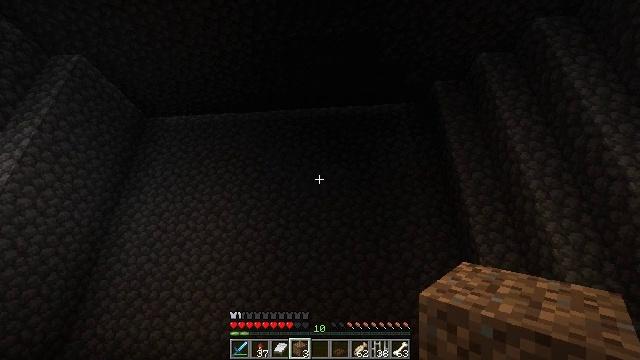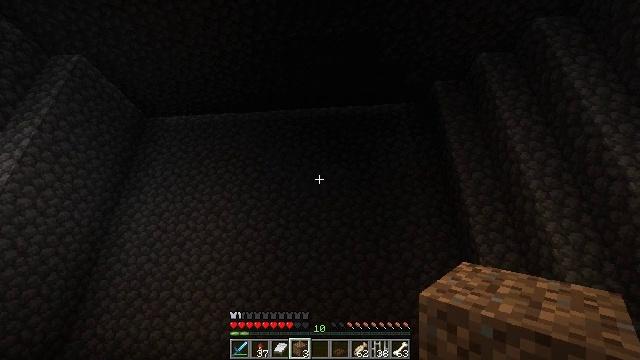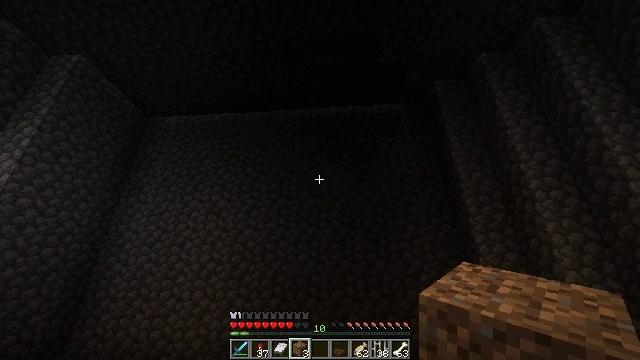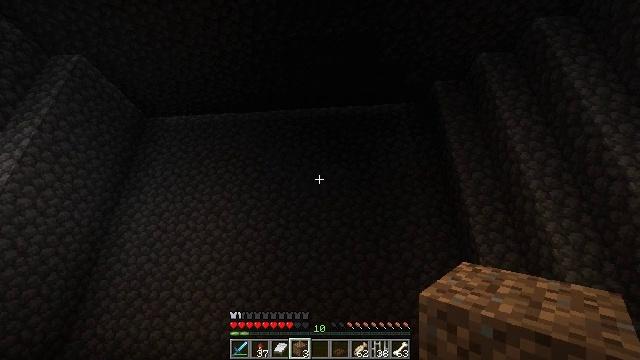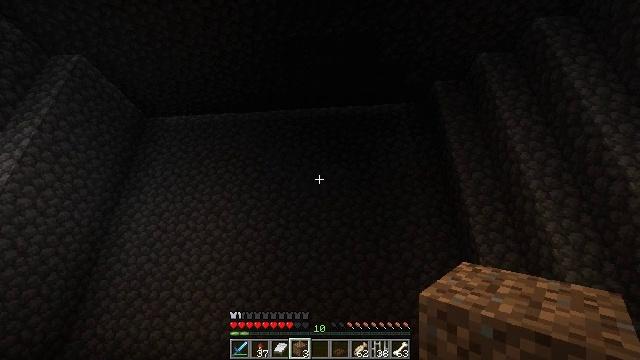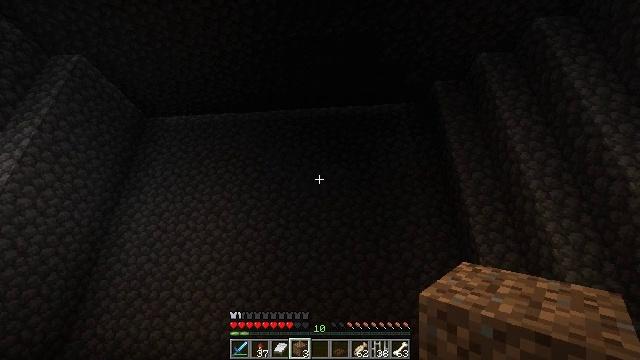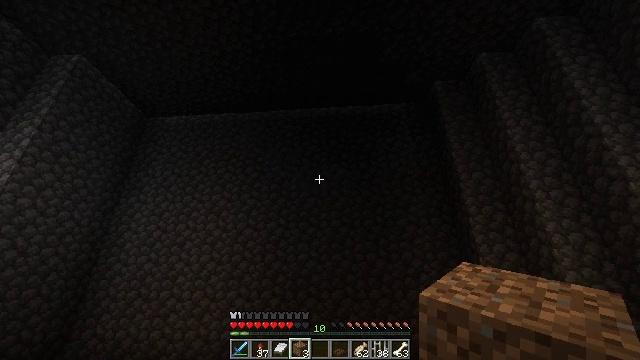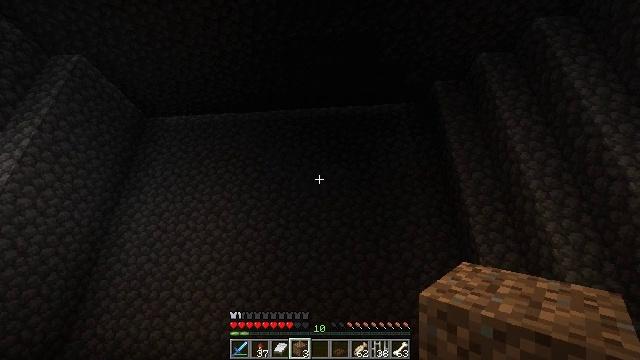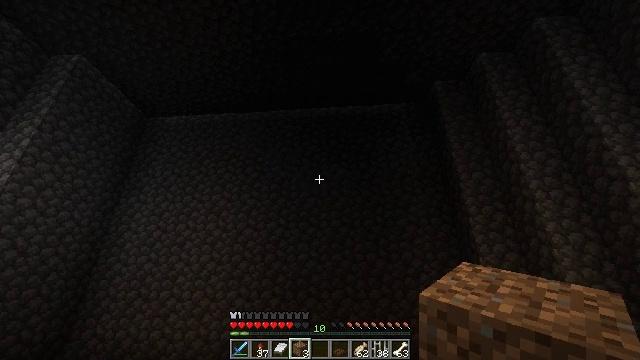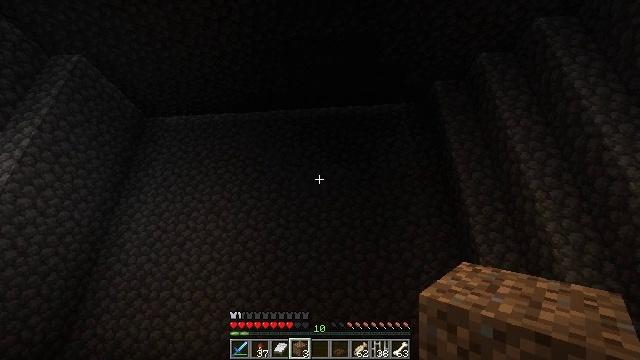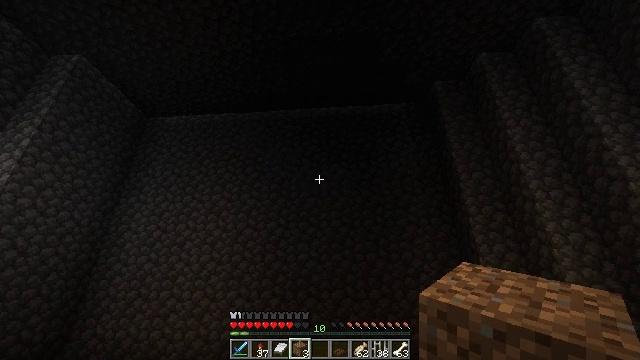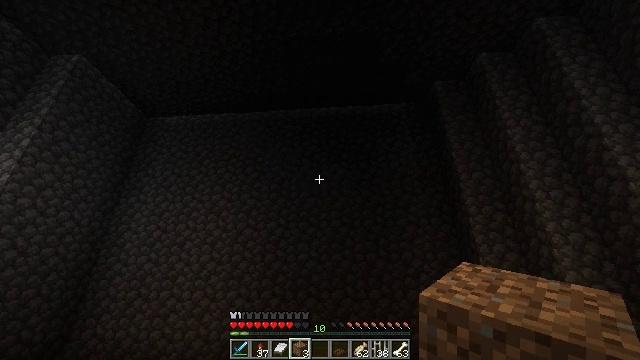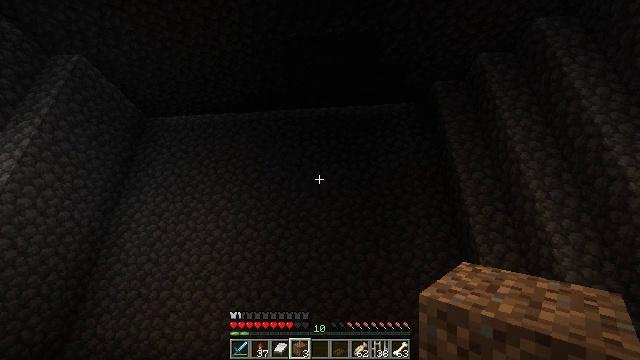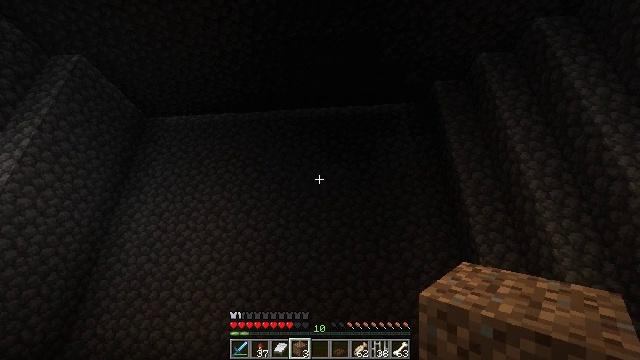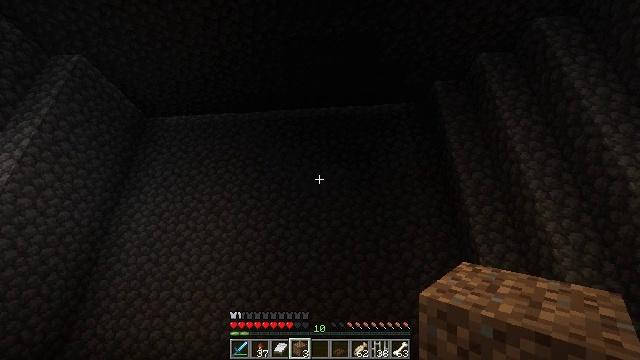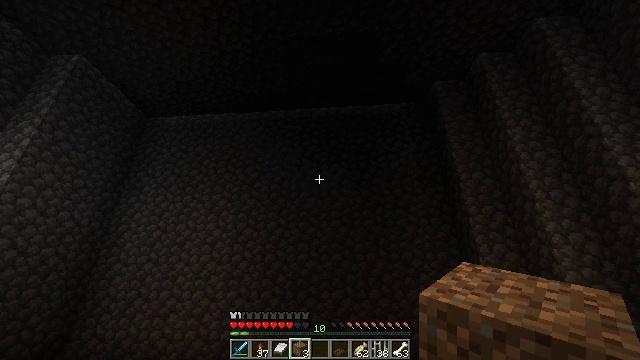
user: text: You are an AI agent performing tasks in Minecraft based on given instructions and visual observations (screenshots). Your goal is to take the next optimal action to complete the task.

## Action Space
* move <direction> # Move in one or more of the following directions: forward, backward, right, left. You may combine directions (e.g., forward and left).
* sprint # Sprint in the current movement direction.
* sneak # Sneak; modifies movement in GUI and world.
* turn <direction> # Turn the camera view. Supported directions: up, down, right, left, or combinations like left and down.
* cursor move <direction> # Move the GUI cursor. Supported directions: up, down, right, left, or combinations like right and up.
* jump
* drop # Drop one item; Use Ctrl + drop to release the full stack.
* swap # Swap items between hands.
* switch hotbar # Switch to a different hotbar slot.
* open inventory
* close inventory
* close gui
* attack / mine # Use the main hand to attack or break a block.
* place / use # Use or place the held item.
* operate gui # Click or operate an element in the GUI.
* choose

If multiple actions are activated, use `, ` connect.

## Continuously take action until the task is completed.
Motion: motion action
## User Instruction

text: Remove kelp and place it on the ground.
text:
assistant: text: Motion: no_op
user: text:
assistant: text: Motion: no_op
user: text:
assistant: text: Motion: no_op
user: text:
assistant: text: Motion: no_op
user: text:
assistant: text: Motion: no_op
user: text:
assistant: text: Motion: no_op
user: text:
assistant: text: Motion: no_op
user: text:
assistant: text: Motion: no_op
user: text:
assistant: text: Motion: no_op
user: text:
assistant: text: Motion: no_op
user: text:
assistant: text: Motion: no_op
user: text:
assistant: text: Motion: no_op
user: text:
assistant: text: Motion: no_op
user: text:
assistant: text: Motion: no_op
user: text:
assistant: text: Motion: no_op
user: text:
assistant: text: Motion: no_op
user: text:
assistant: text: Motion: no_op
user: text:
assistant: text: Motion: no_op
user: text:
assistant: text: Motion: no_op
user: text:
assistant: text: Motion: no_op
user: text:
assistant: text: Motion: no_op
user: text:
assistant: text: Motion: no_op
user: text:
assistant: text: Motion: no_op
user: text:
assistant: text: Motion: no_op
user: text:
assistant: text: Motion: no_op
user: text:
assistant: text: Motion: no_op
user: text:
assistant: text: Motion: no_op
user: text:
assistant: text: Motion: no_op
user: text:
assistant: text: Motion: no_op
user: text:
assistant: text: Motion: no_op